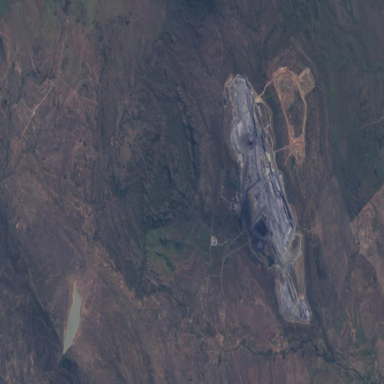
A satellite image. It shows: Industrial area used for mining operations.